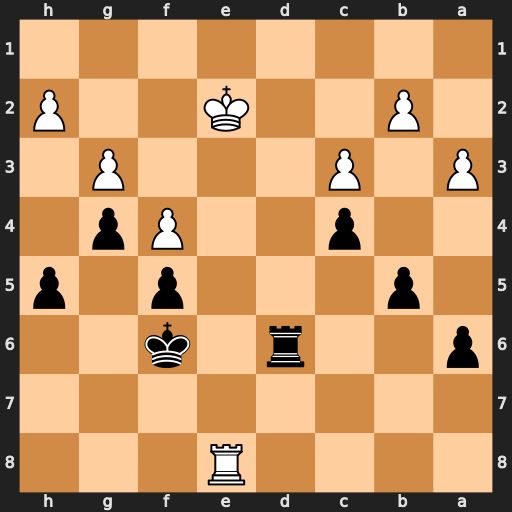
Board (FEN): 4R3/8/p2r1k2/1p3p1p/2p2Pp1/P1P3P1/1P2K2P/8
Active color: b
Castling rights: -
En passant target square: -
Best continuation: Re6+ Rxe6+ Kxe6